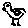
Label: bird